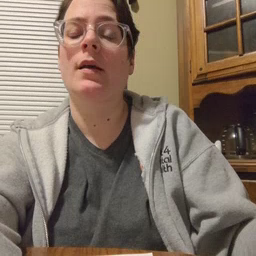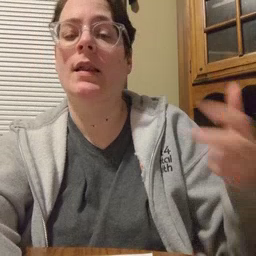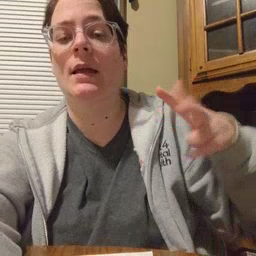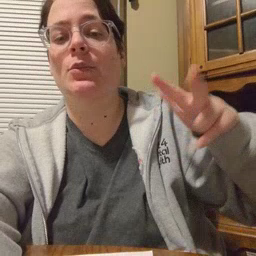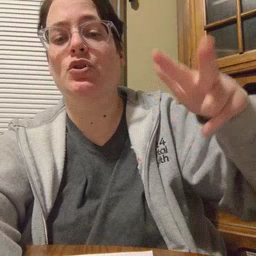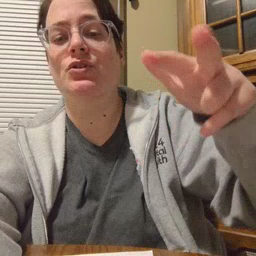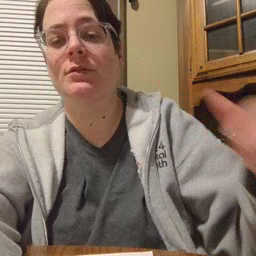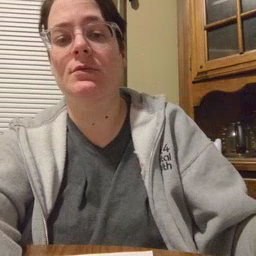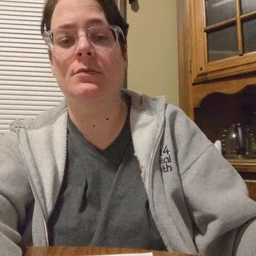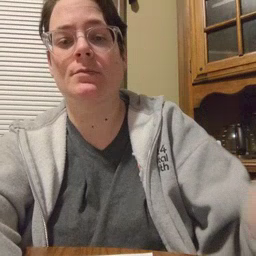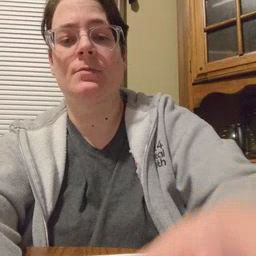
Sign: helicopter